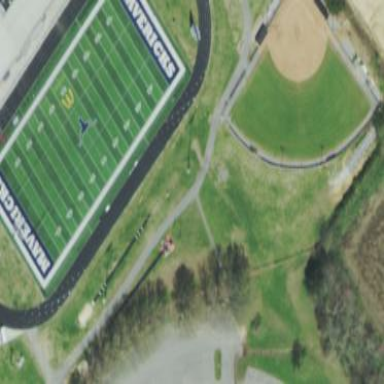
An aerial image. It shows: American football pitch for leisure and sport activities.